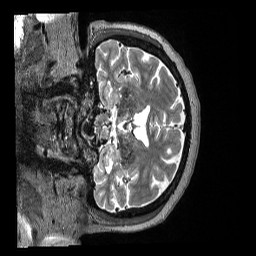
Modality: T2w
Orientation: coronal
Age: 51
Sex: female
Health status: ill
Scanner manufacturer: siemens
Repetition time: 3.2 s